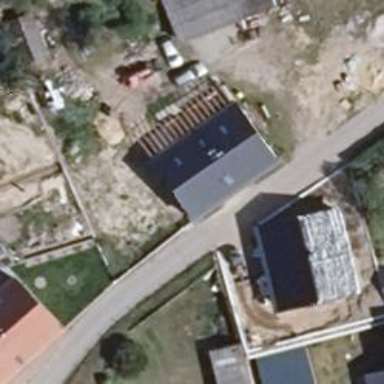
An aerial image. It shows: Residential building.